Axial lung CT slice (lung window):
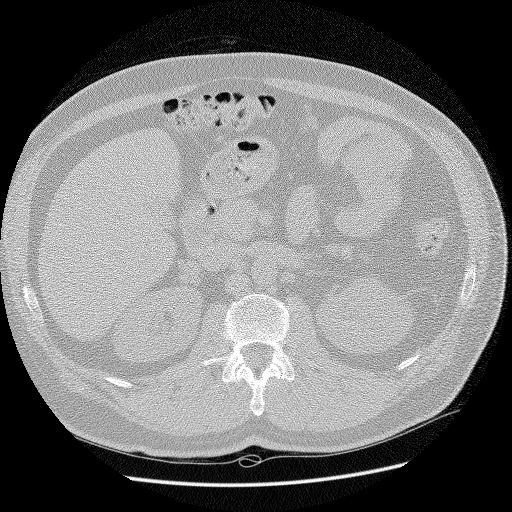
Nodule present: no